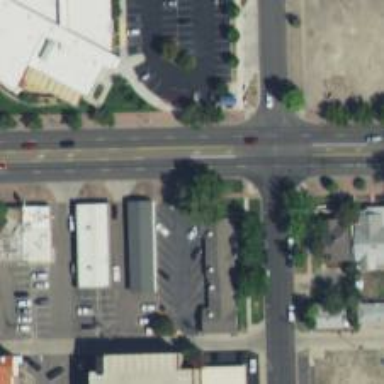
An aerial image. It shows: Secondary road with separate asphalt sidewalk.